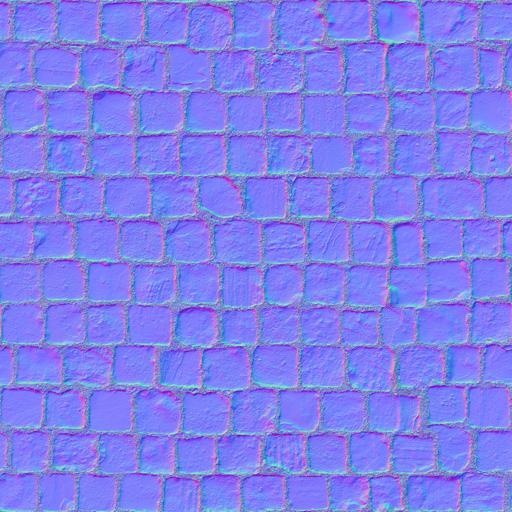
cobble old pavement paving stones